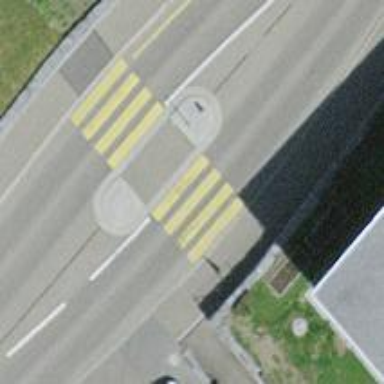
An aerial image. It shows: Zebra crossing with central island.